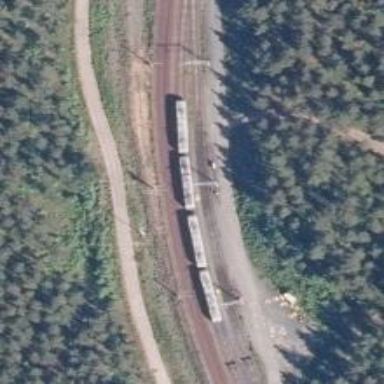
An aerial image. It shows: Railway yard with electrified contact lines.